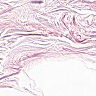
Metastatic tissue present: no